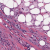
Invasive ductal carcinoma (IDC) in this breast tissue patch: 1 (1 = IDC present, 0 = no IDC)